Interaction volume radius: 10 \u00c5
Interaction volume height: 10 \u00c5
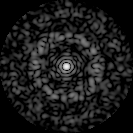
Disorder parameter: 0.8361